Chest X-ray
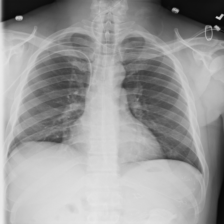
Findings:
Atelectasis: negative
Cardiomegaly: negative
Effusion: negative
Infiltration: negative
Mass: negative
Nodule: negative
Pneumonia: negative
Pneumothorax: negative
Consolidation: negative
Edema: negative
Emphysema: negative
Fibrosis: negative
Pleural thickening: negative
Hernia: negative